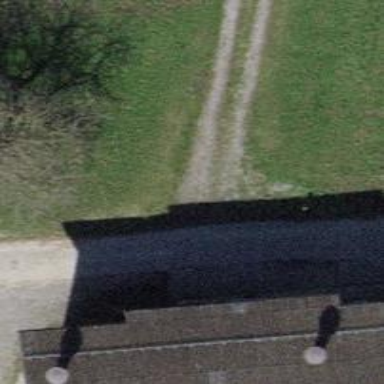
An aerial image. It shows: Gravel service road.